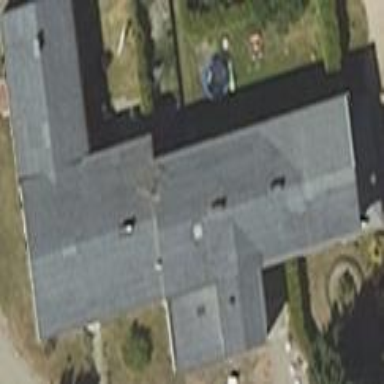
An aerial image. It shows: Simple house.